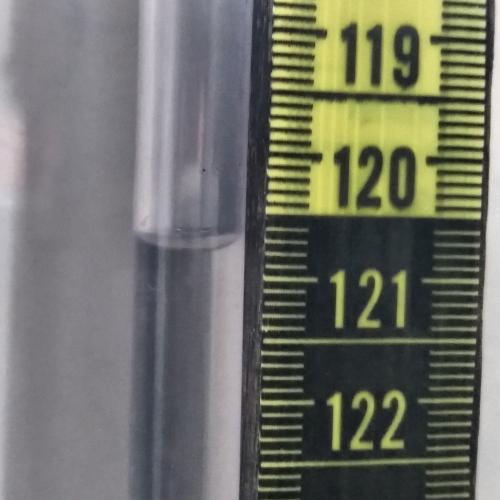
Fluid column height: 120.7 cm